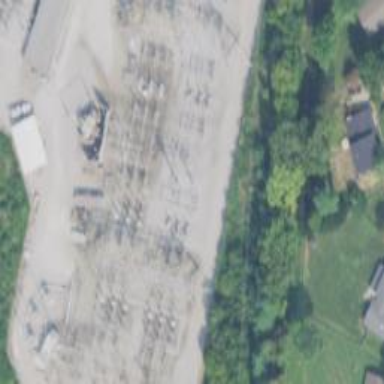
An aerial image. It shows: Switch for power supply.